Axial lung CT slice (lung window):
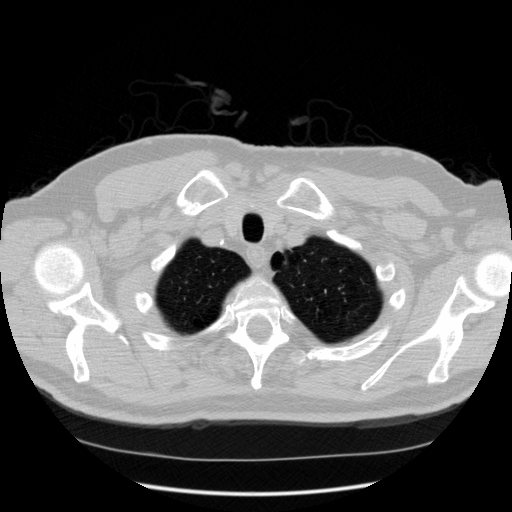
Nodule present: no